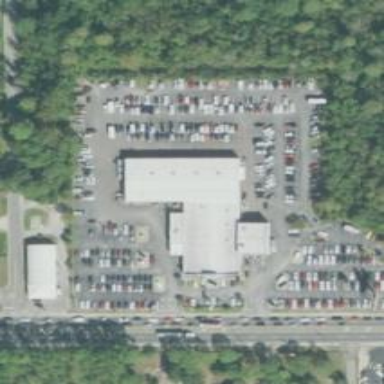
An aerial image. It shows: Building that houses car shop.